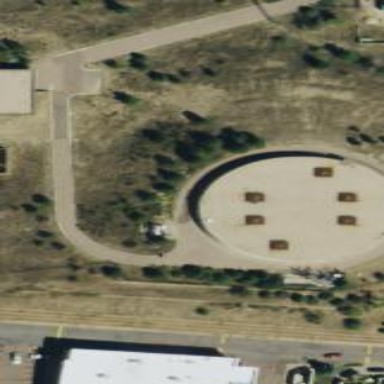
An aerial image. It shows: Building with water storage tank.